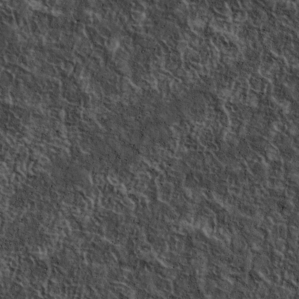
Label: non_frost